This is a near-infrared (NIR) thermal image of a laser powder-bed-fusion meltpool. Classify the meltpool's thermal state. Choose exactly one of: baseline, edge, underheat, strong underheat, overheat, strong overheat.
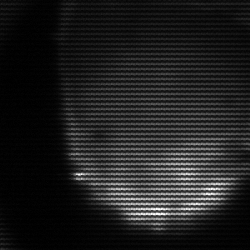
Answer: edge